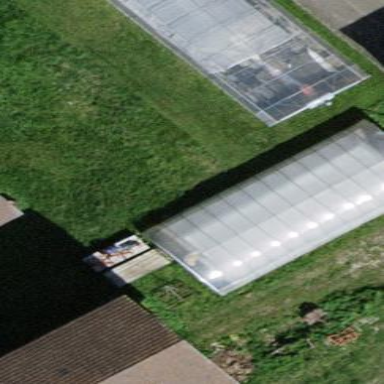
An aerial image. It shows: Greenhouse.